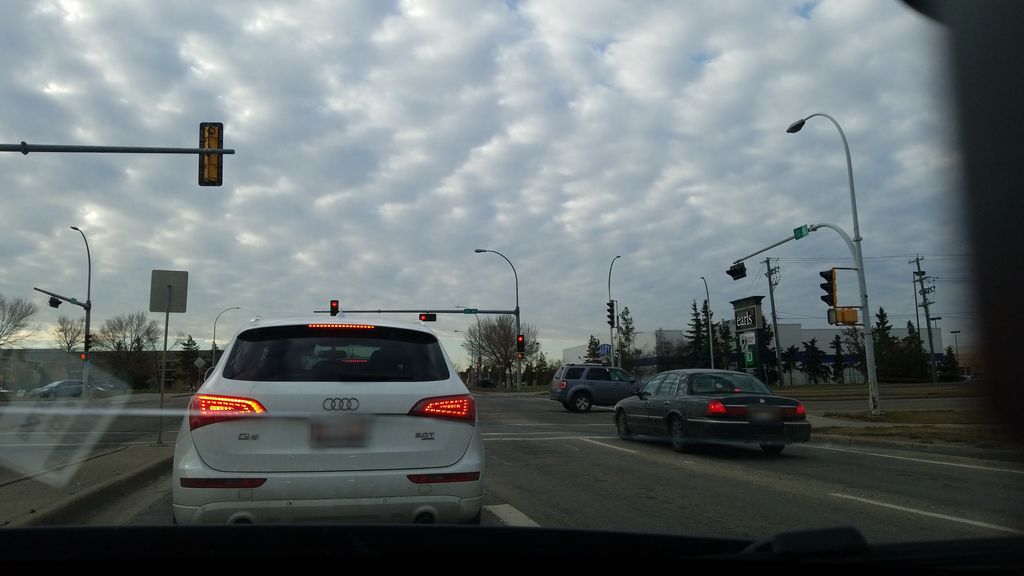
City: edmonton